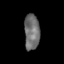
Tissue: skin
Cell type: Epithelial cells
Senescence score: 0.231
Nuclear area (px): 536
Mean DAPI intensity: 110.672